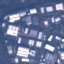
Land use / land cover: Industrial